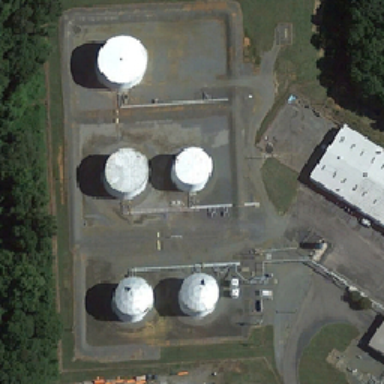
Five reservoirs are close to some green trees and buildings .